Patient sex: M
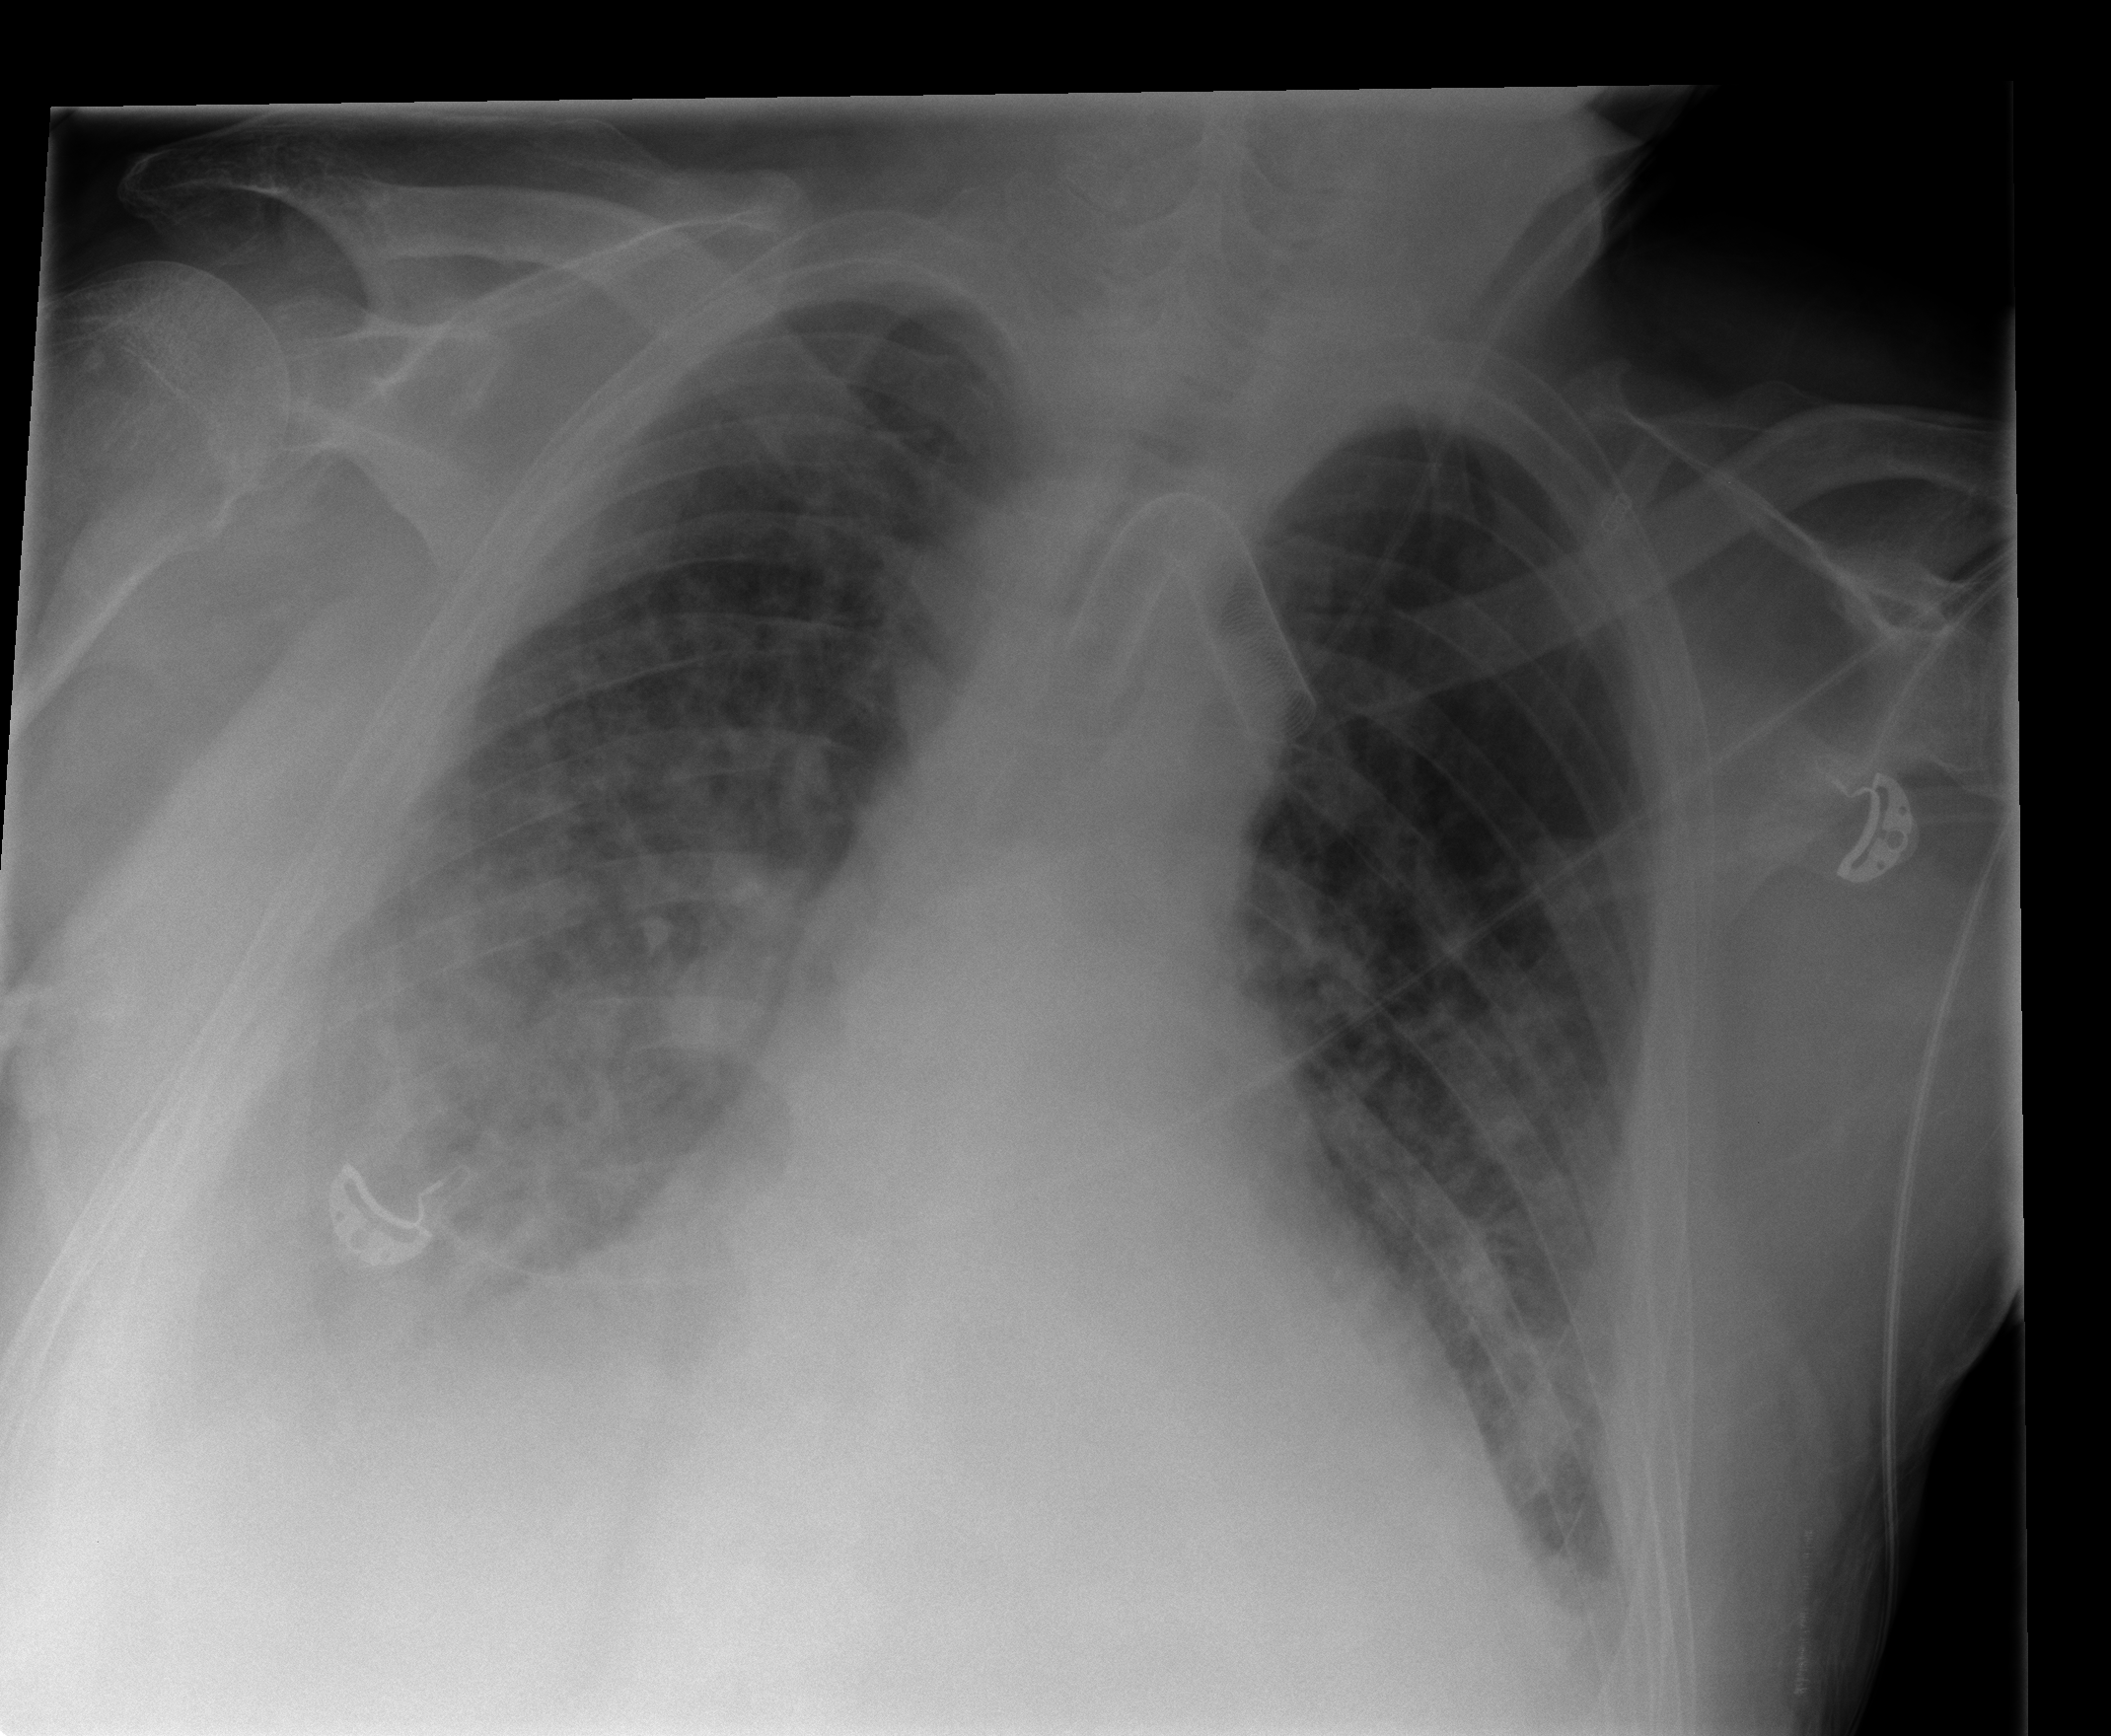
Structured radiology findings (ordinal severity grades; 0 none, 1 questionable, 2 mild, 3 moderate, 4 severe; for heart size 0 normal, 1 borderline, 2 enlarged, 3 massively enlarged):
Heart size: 2
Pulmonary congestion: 2
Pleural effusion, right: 3
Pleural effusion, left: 2
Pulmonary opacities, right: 3
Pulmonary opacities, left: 3
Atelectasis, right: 2
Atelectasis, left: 2